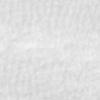
Label: no_change